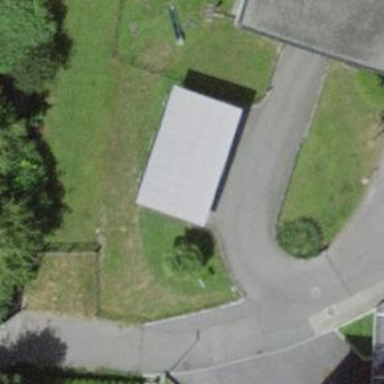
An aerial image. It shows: View of roof of building.